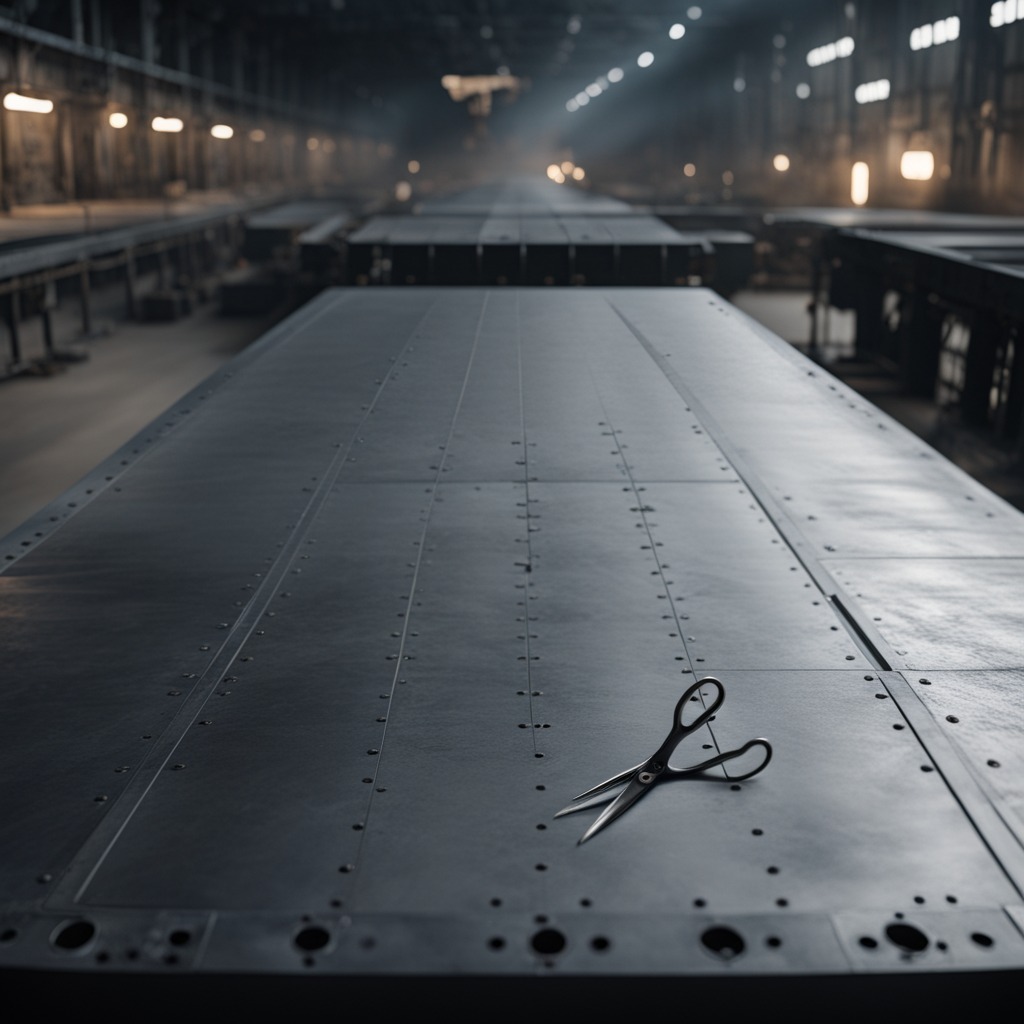
A scissor is lying on a cold steel table in a mining workshop gritty textures.